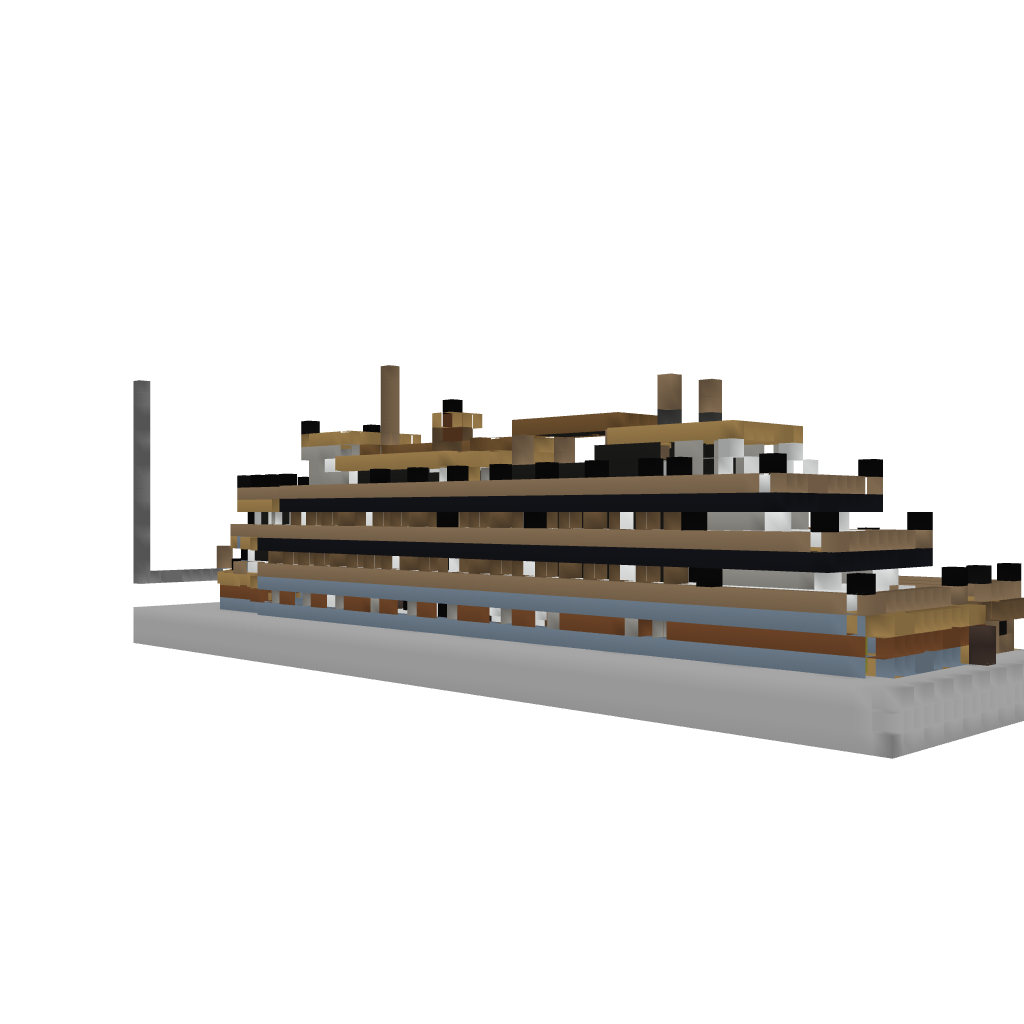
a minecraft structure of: AxiumSA Luxury Liner